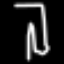
Label: pants